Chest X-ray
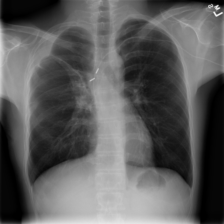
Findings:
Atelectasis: negative
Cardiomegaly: negative
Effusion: negative
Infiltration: negative
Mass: negative
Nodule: negative
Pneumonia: negative
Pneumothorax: negative
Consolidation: negative
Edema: negative
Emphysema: negative
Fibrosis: positive
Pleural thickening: negative
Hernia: negative